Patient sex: M
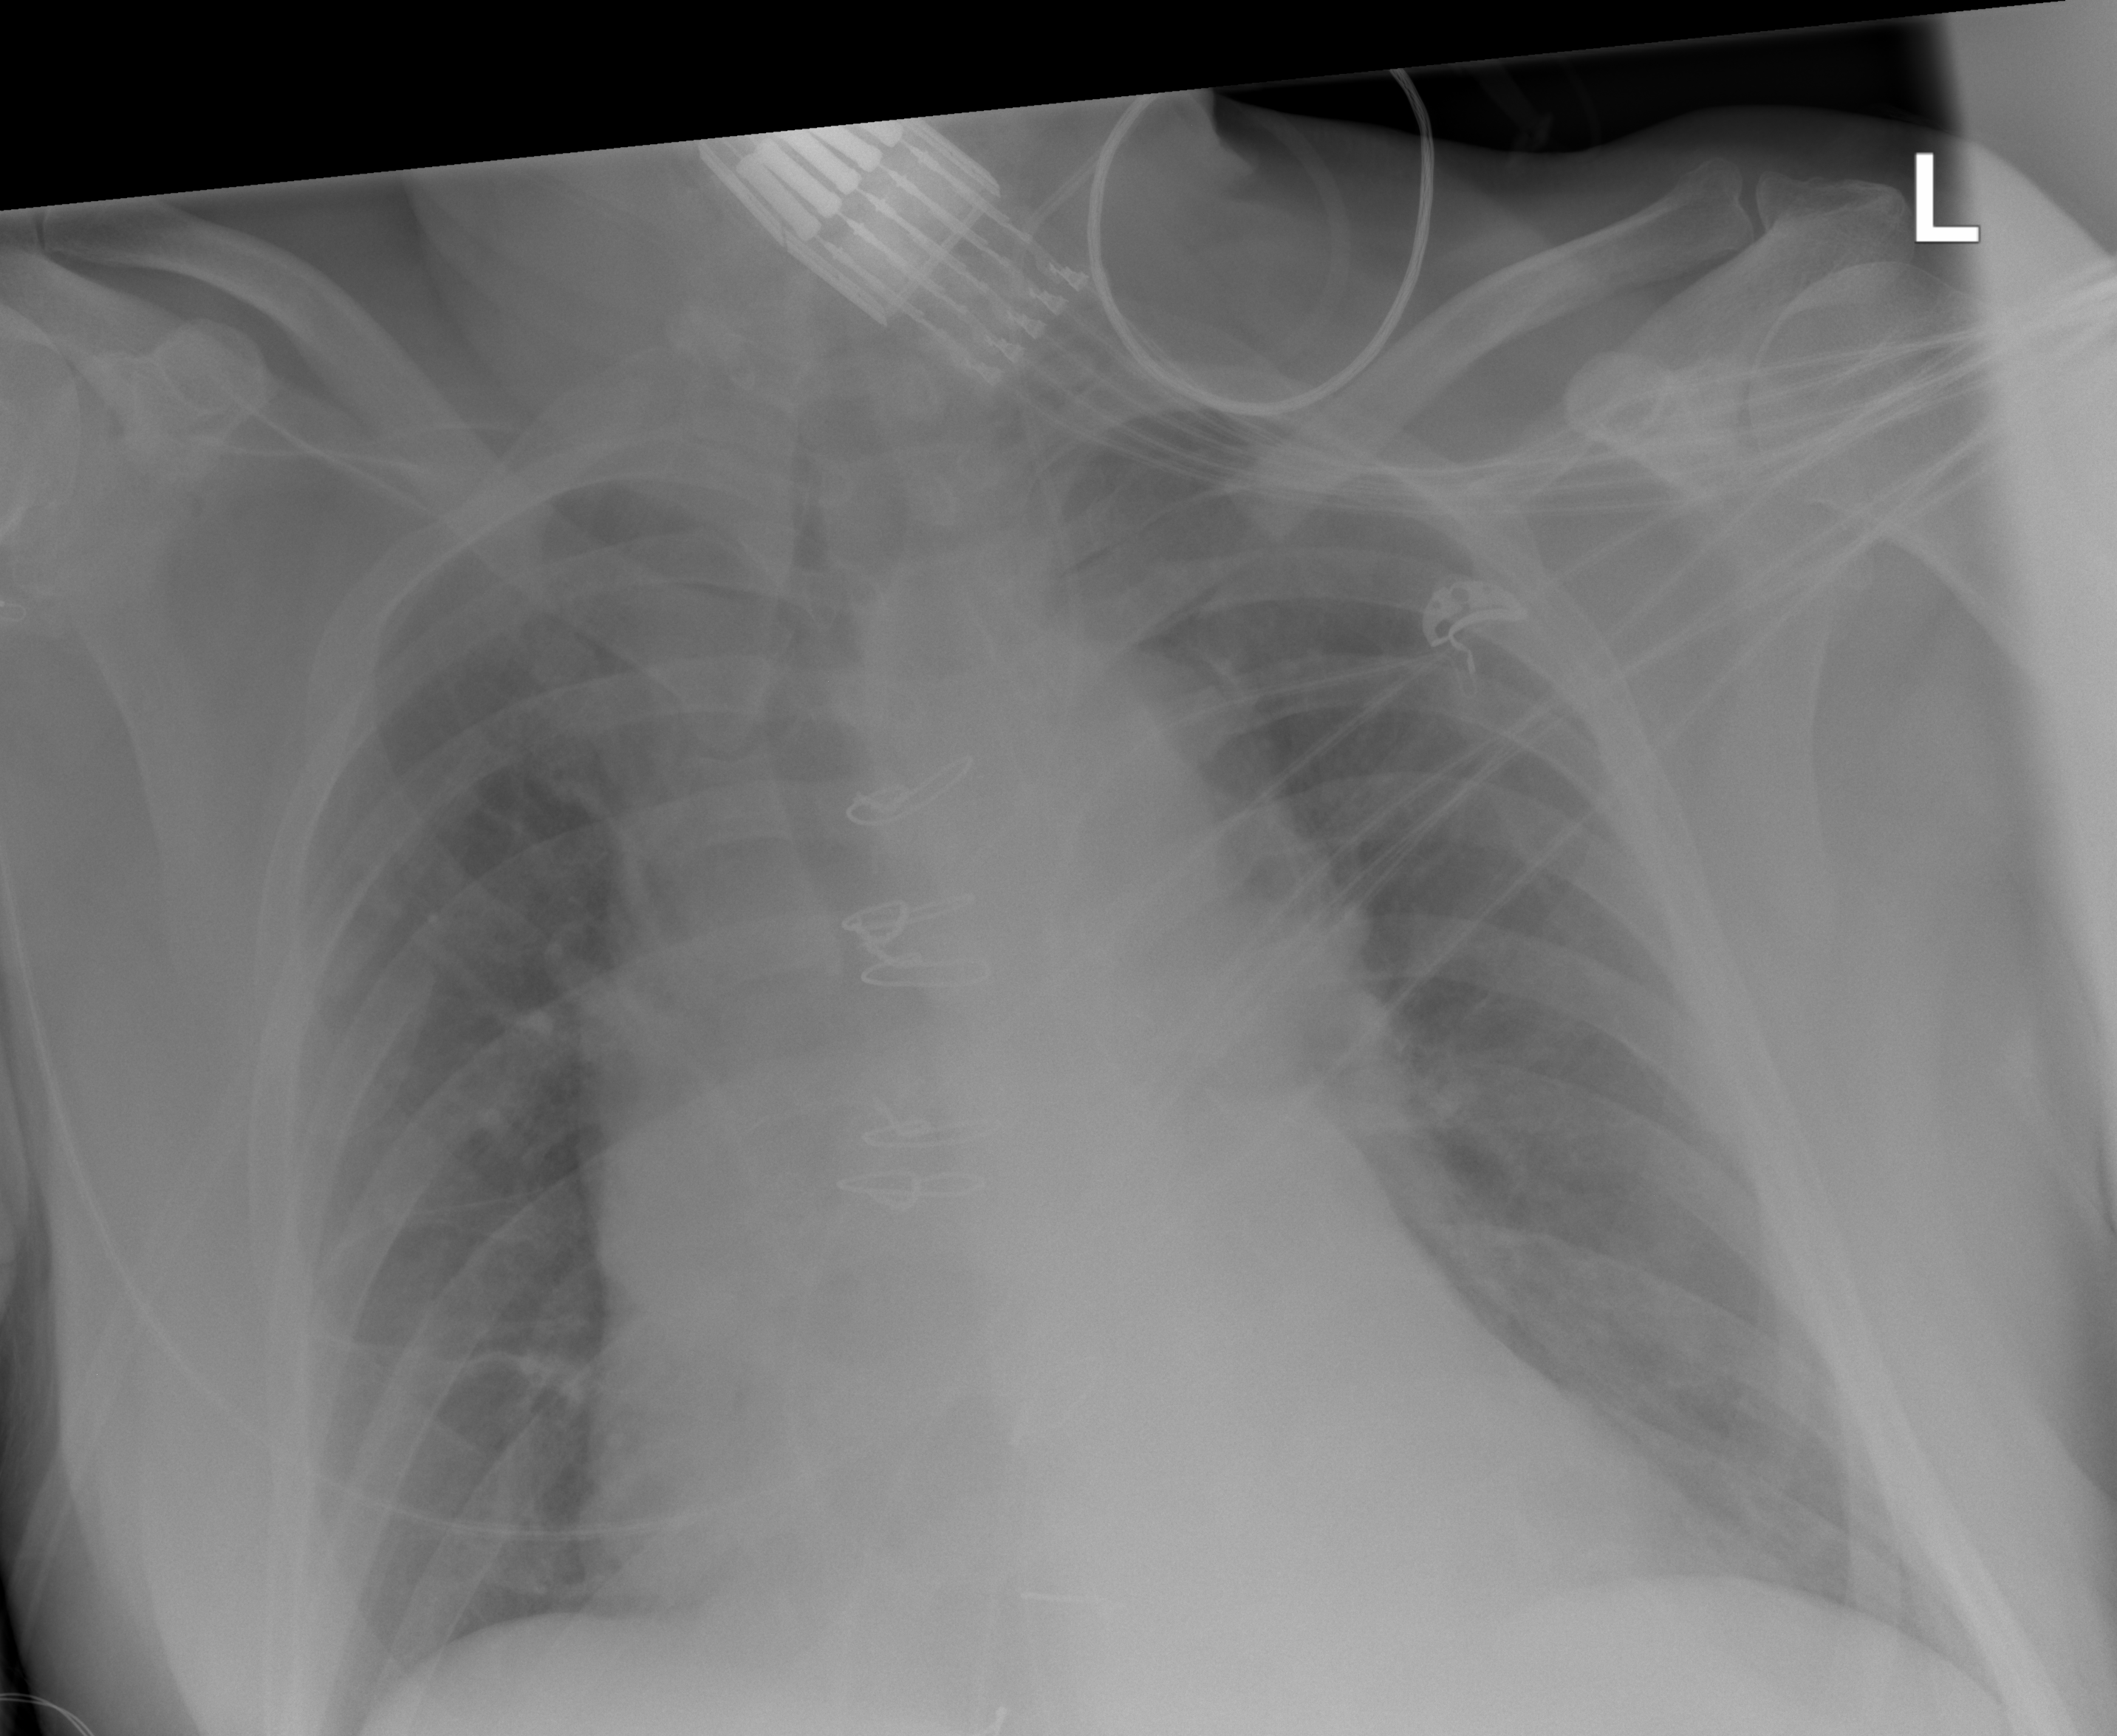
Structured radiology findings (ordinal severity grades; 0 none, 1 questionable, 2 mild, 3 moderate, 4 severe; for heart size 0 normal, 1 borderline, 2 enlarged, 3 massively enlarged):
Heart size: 3
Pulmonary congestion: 2
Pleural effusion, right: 0
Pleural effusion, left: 0
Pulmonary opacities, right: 0
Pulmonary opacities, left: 0
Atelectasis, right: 0
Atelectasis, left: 0